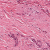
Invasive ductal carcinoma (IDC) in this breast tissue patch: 1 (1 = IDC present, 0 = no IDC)